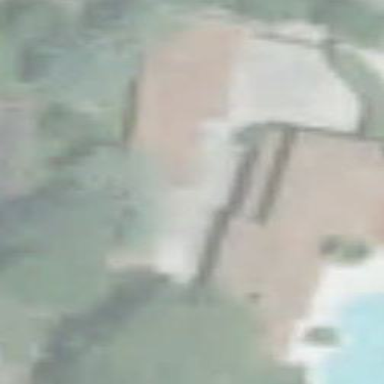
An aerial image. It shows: Shed.